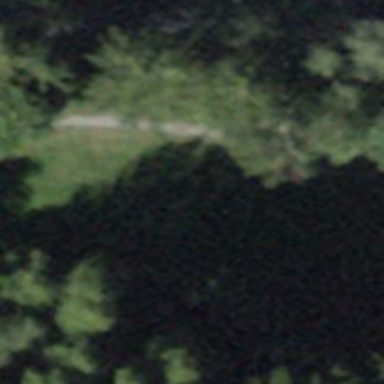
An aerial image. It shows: Path surfaced with fine gravel.